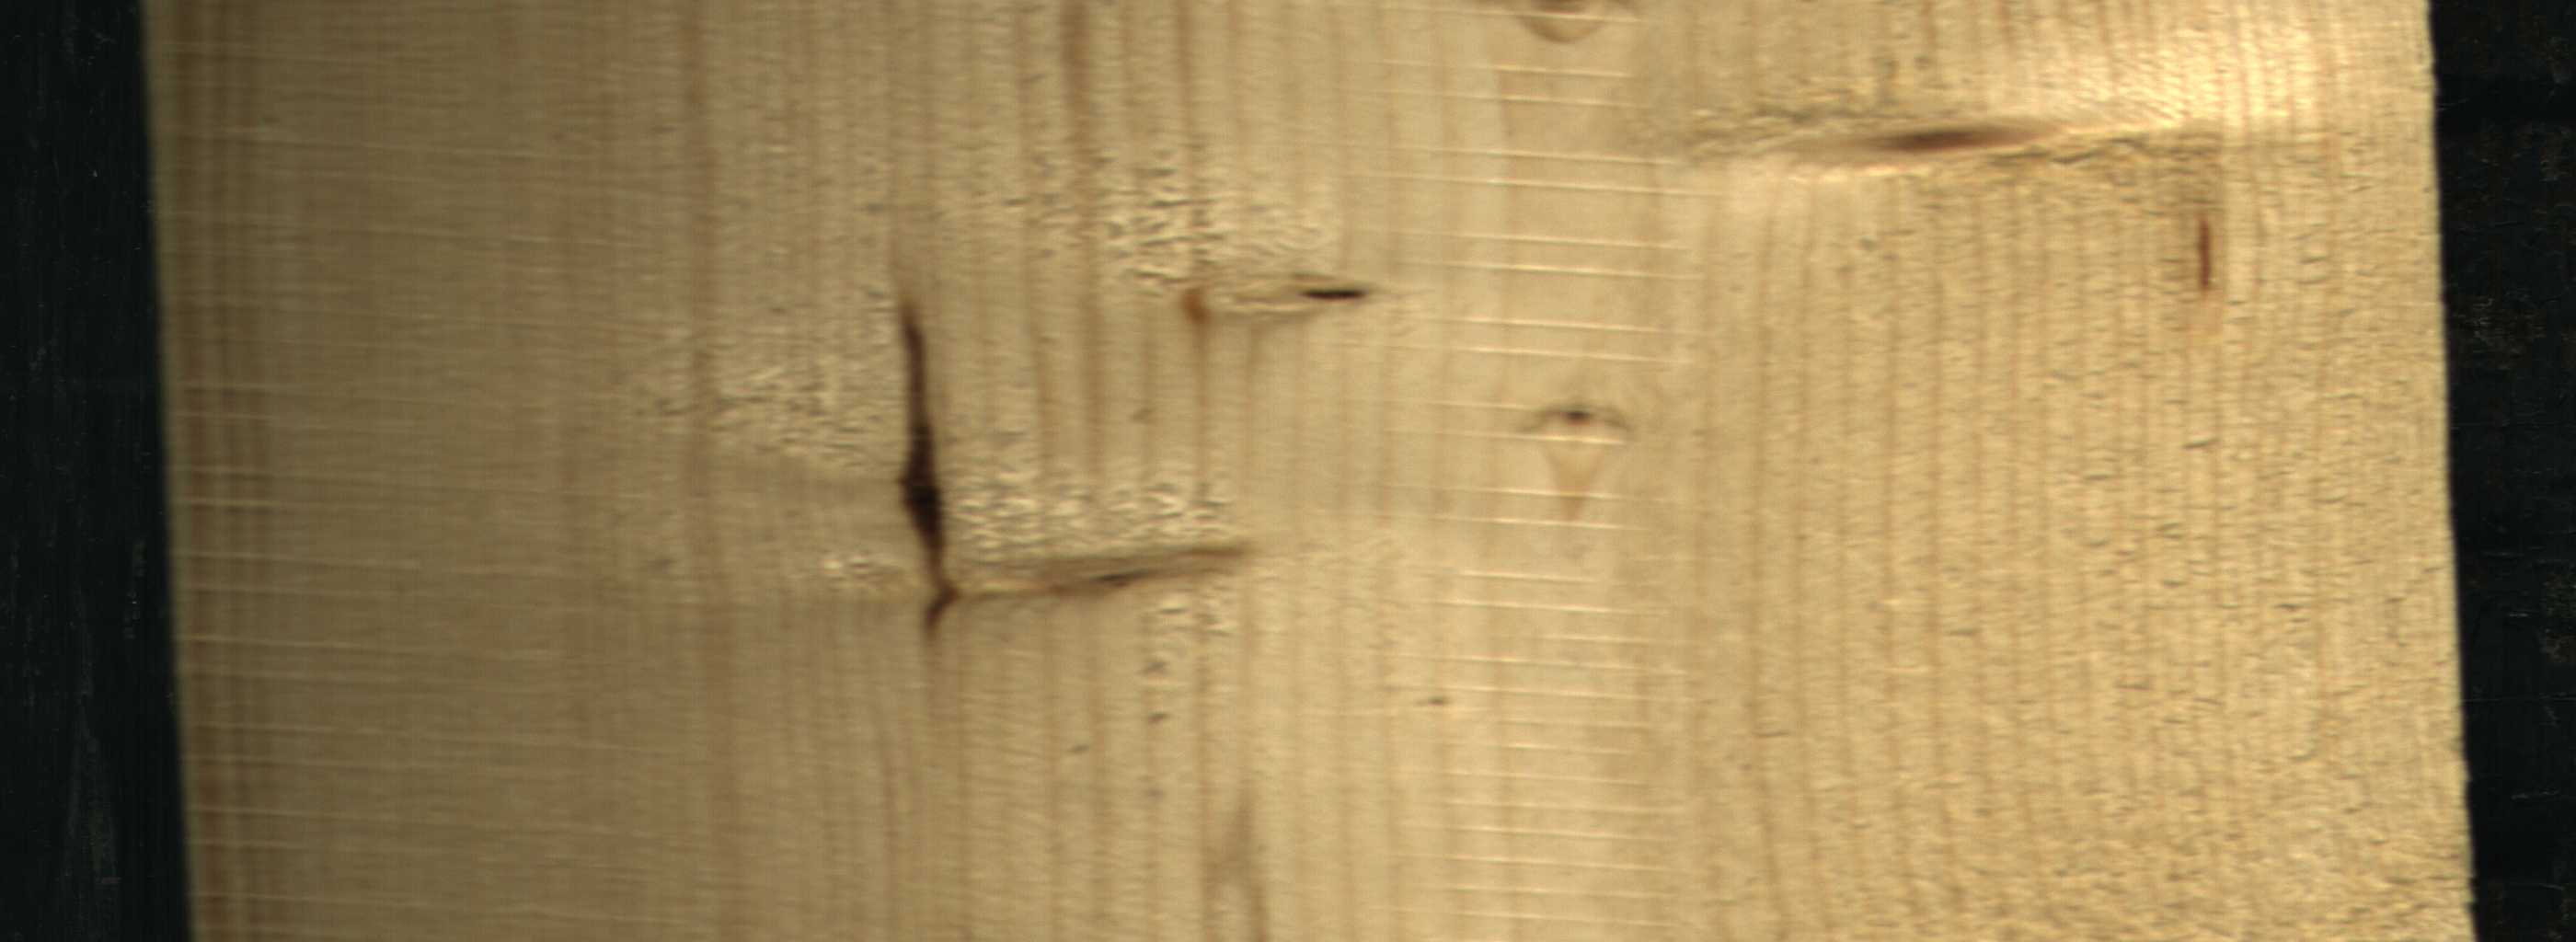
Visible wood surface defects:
resin
resin
Dead_Knot
Live_Knot
Live_Knot
Live_Knot